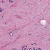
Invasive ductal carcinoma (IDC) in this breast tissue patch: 1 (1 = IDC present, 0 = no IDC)